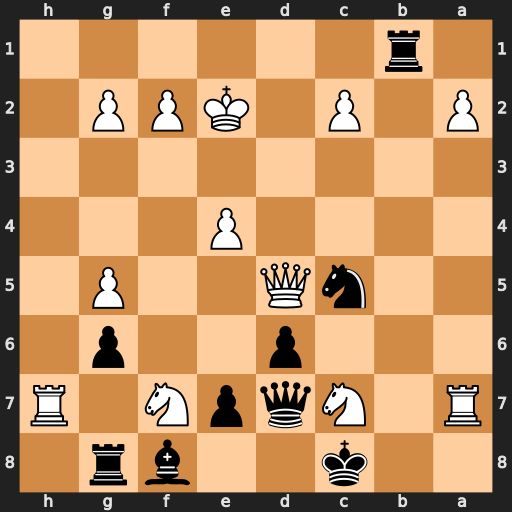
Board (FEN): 2k2br1/R1NqpN1R/3p2p1/2nQ2P1/4P3/8/P1P1KPP1/1r6
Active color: b
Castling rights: -
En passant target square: -
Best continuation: Qg4+ Ke3 Re1+ Kd4 Rd1+